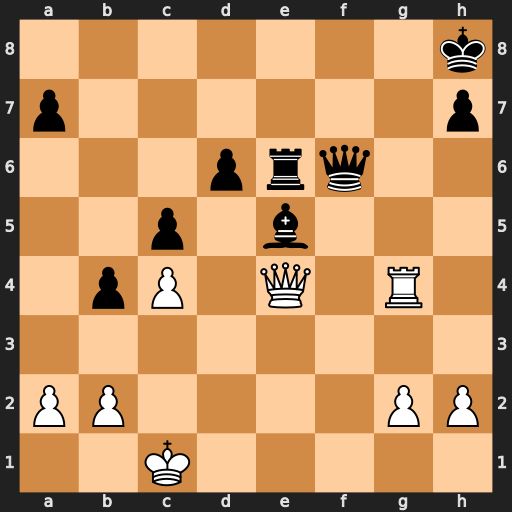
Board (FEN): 7k/p6p/3prq2/2p1b3/1pP1Q1R1/8/PP4PP/2K5
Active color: w
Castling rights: -
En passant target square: -
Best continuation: Qa8+ Re8 Qxe8+ Qf8 Qxf8#